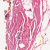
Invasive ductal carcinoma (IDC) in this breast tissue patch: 0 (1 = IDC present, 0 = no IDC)